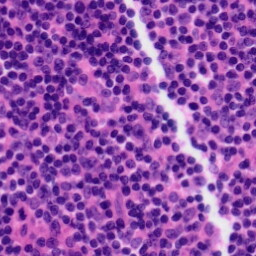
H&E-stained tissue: Tonsil